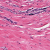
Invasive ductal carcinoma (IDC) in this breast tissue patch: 0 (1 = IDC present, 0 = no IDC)